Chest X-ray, AP view. Patient: 27 years old, sex M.
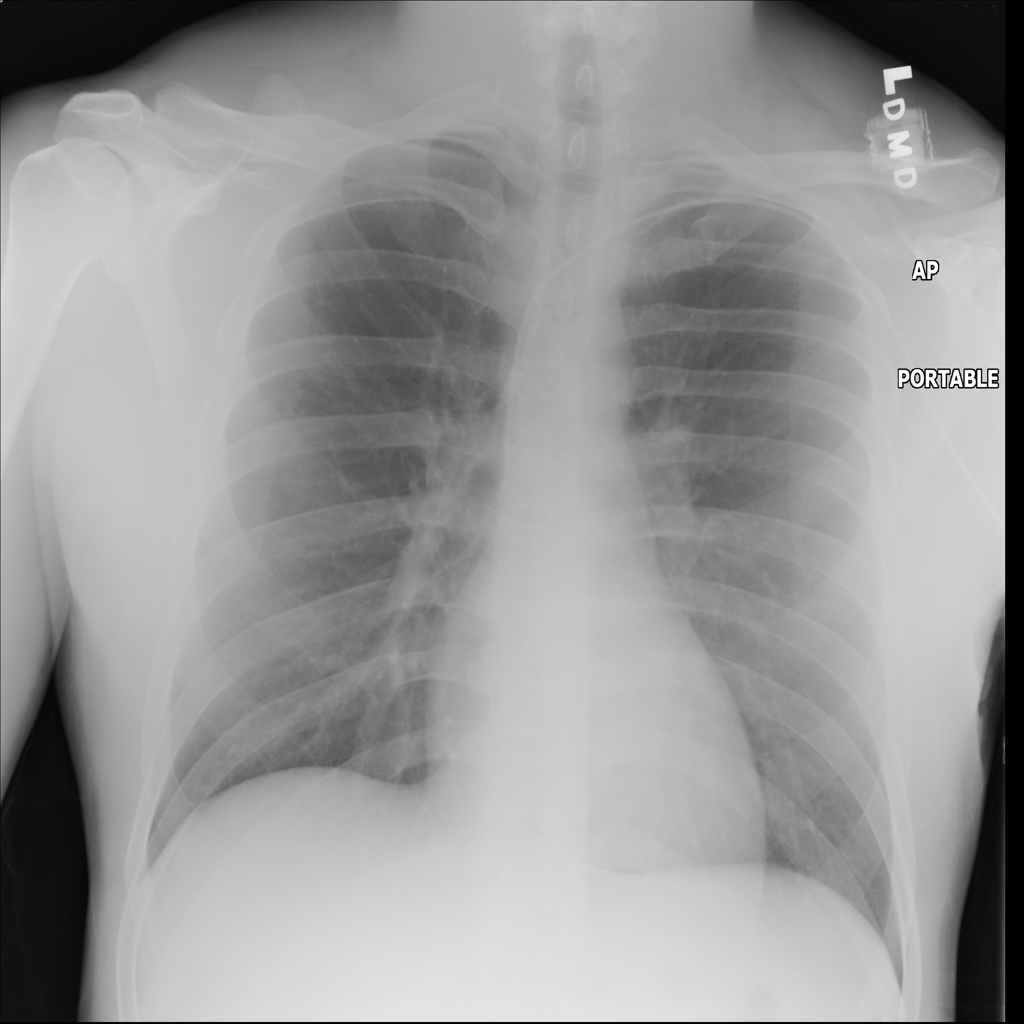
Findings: No Finding